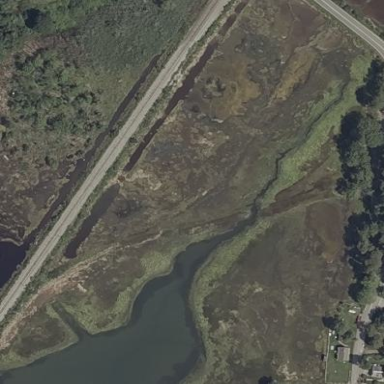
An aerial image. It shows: Saltmarsh wetland area.